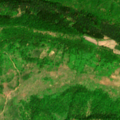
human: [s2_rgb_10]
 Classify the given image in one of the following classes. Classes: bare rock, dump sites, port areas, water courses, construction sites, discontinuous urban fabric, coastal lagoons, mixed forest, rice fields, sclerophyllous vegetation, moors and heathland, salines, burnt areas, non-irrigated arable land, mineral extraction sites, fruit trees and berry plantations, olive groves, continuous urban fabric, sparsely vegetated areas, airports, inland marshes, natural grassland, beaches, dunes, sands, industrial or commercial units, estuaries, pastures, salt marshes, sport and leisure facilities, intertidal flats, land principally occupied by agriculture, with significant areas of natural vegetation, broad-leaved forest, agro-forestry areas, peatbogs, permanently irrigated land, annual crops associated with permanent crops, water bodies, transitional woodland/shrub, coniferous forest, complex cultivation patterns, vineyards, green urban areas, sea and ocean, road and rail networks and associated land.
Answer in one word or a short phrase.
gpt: broad-leaved forest, mixed forest, natural grassland, transitional woodland/shrub